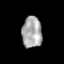
Tissue: prostate
Cell type: T cells
Senescence score: 0.3287
Nuclear area (px): 612
Mean DAPI intensity: 168.503